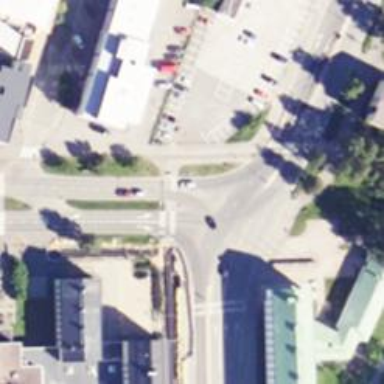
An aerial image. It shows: Cycleway with zebra crossing for safe passage.